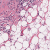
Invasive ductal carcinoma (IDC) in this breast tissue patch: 0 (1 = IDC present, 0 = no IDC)